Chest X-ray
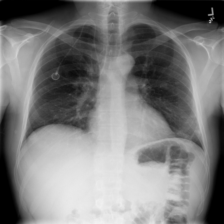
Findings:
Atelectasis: negative
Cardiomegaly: negative
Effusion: negative
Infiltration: negative
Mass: negative
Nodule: positive
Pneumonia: negative
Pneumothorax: negative
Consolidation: negative
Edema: negative
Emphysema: negative
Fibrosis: negative
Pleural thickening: negative
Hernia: negative